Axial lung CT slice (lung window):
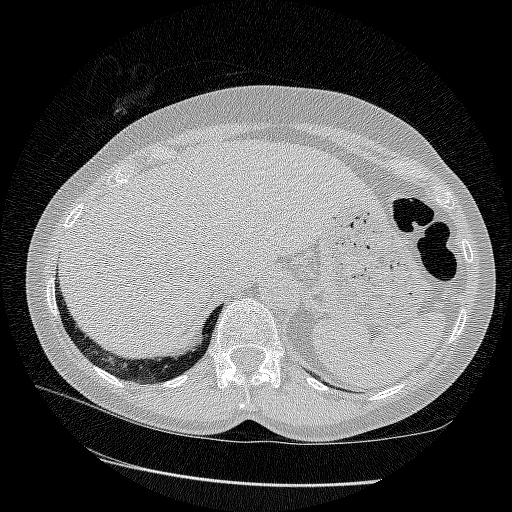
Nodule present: no